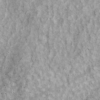
Label: not_dusty